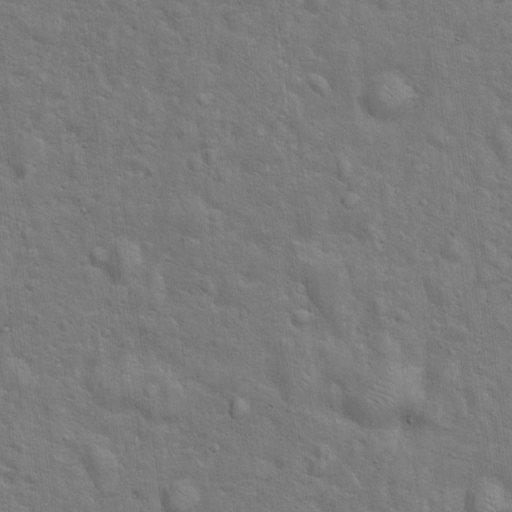
Classes present: Background